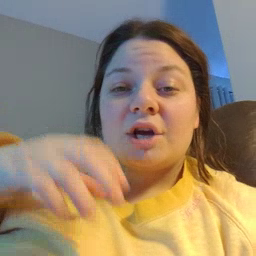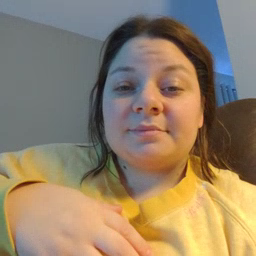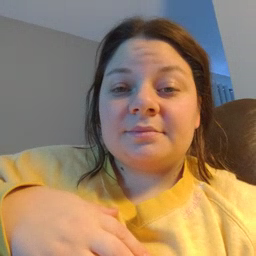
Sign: chair